Question: The new layout of YouTube added a background random-noise which I like very much, having seen almost exactely the same effect on other sites, so I plan to use the same technique in my webpage prototypes, or at least have this "trick" in my toolbox for future use.
The image is like this (taken from <URL>:

Now Youtube accomplishes the (embarrassingly identical) same effect by embedding the image in source code:
(on Youtube main page, right click background to display it, then right click the image and "display image properties" [ffox]):
'''
data:image/png;base64,iVBORw0KGgoAAAANSUhEUgAAAJUAAACVCAAAAAB0....lotsofdata
'''
I tried to discover where this line of code is in the source code, but due to the dynamic creation, I couldn't.
So, my question is:
"Is there a way to apply a tiled background to a page, using a png image generated algorithmically CLIENT-SIDE?" (preferrably with javascript)
I am very beginner in webdev and javascript, but I like to base my learning around defined problems to be solved, so this would be a nice way to learn something
Thanks for reading!
UPDATE:
For anyone interested in tile texture generation using javascript, I found this, which seems very interesting:
<URL>
<URL>
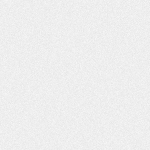
Answer: To generate image client-side, I suggest you to have a look to HTML5 canvas element.
You can draw on a canvas with Javascript (even if the canvas element is hidden), and so generate anything you want (including a simple noise tile).
Resource to learn Canvas drawing : <URL>
After that, you can export your canvas as URL with the method toDataURL (a string like "data:image/png;base64....") which is interpreted by browsers like a traditionnal url for an image, so you can set it as css background for your body element.
Canvas is supported by all modern browsers and you can emulate it on IE with <URL>
Canvas is resolution-dependant, so I suggest you to generate a little tile (32*32, or 64*64) and repeat it
An example of tiled background : <URL>
An completed example with a noisy background : <URL>